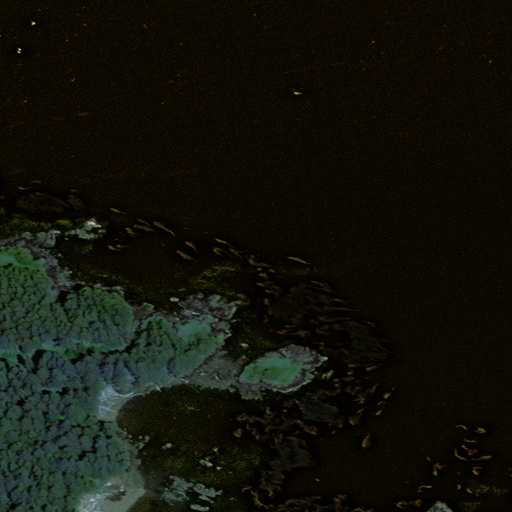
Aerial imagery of cape in Alaska named Lighthouse Point containing only unknown